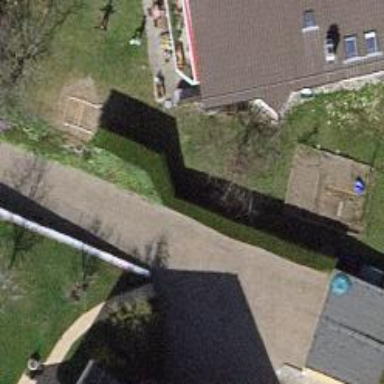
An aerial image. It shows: Hedge barrier.